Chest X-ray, PA view. Patient: 54 years old, sex F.
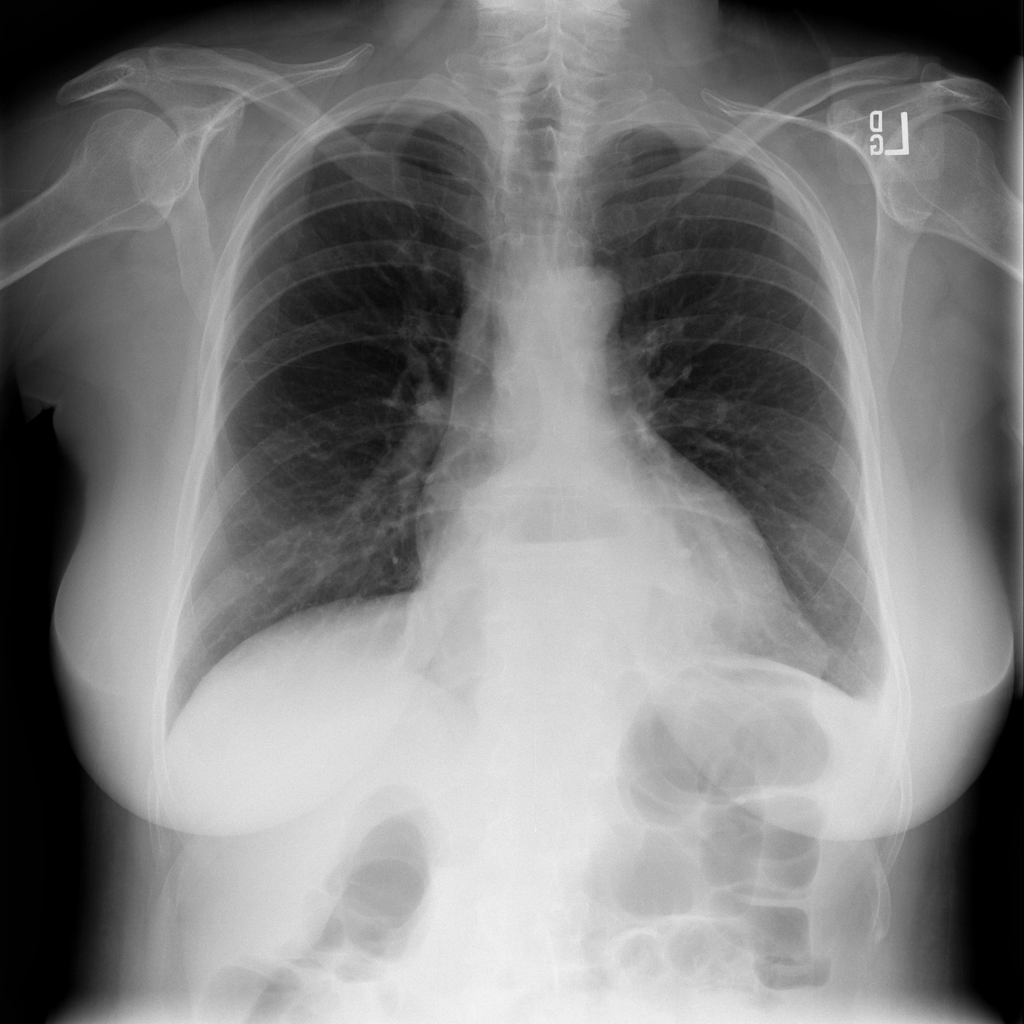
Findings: Atelectasis, Effusion, Hernia